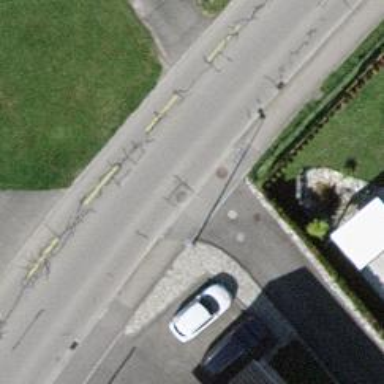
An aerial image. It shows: Tertiary road with asphalt surface. The road has designated cycle lane on the left.